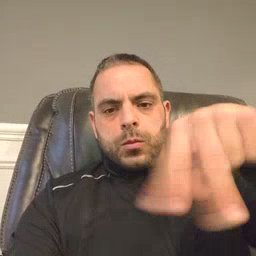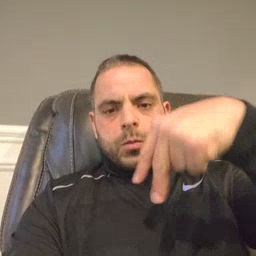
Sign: dance